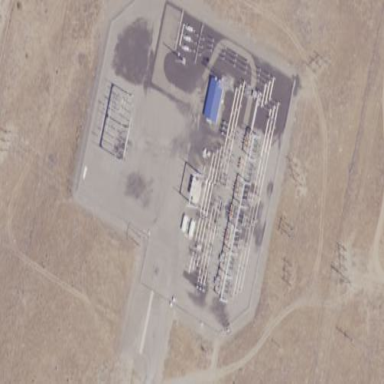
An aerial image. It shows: Power substation.